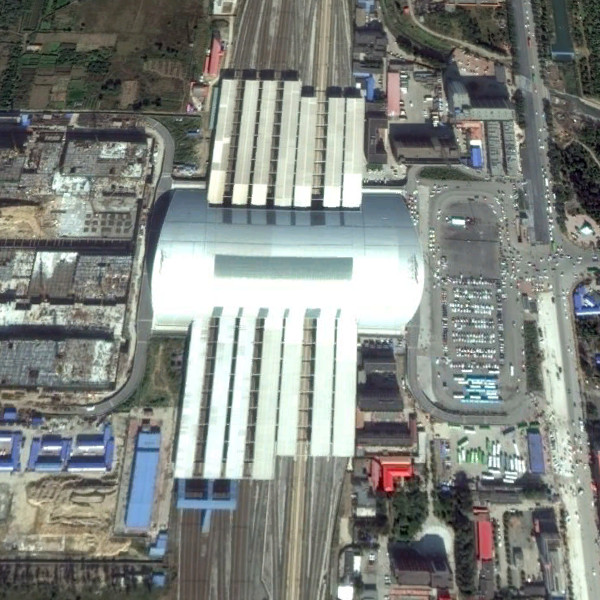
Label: RailwayStation